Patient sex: M
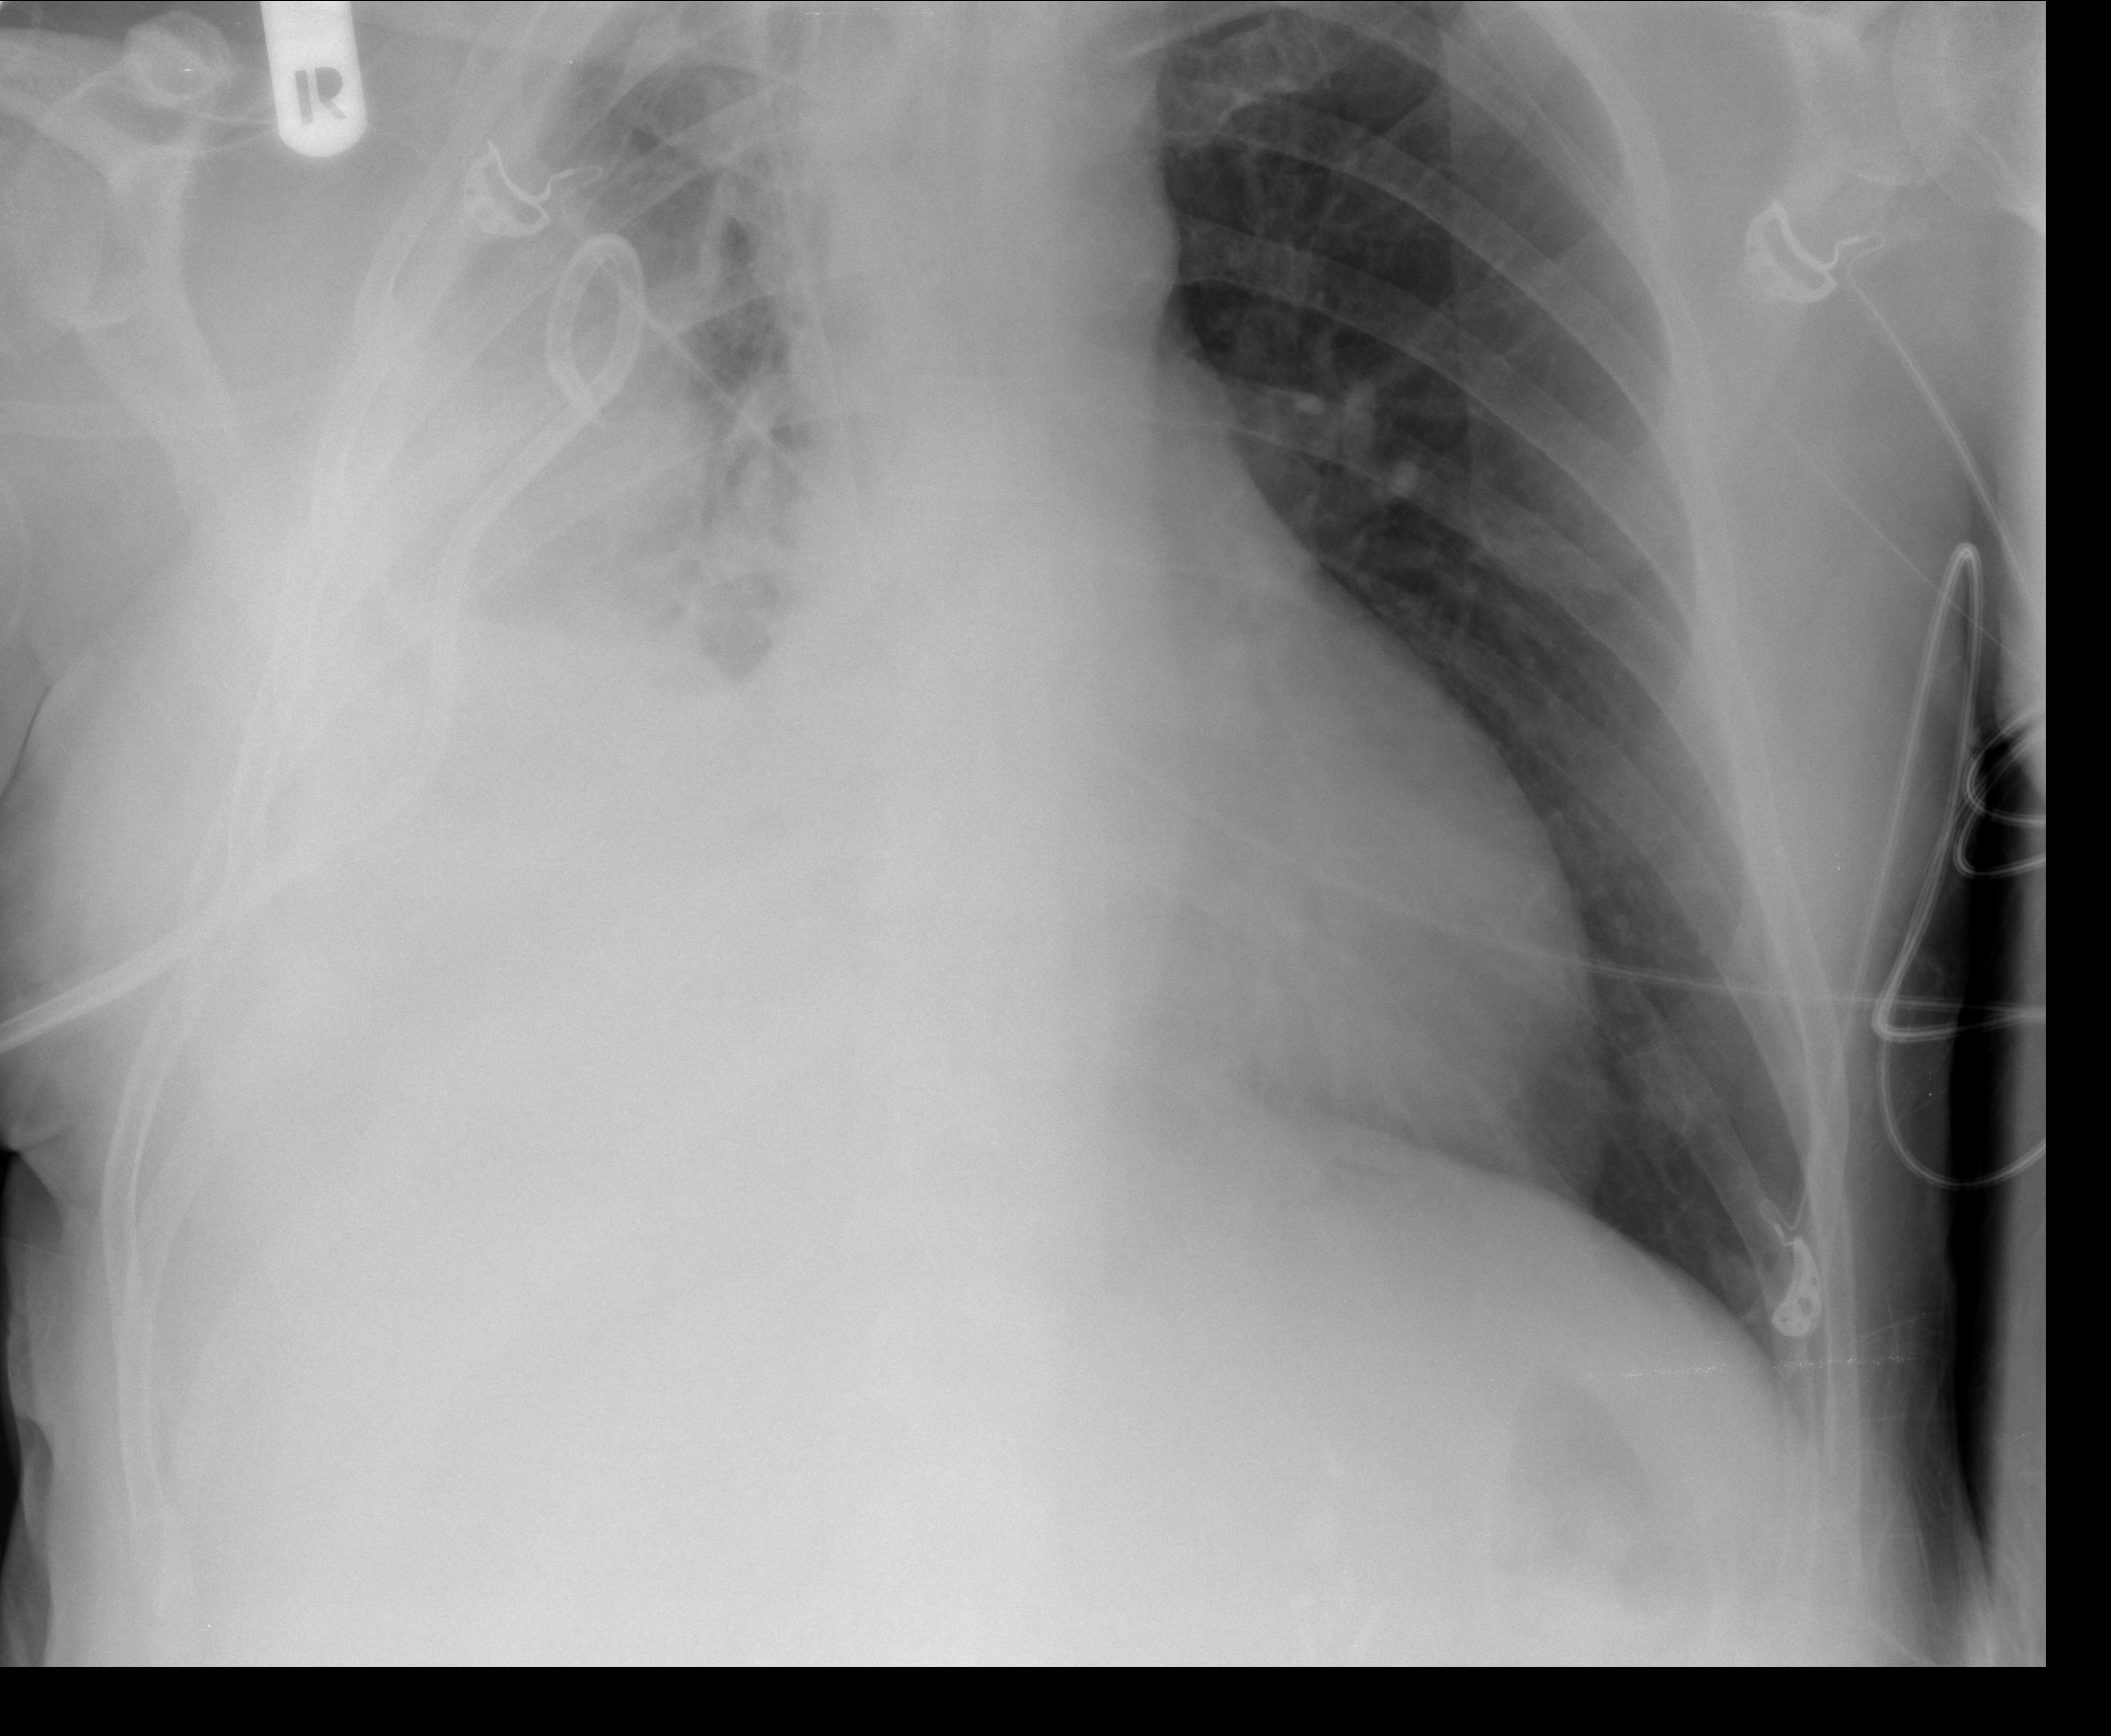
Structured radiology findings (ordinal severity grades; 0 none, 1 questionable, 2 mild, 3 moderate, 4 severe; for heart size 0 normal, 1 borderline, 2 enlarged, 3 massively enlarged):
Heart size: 1
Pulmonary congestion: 0
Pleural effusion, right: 3
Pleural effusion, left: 0
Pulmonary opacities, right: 2
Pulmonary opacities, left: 0
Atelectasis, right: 3
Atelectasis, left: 0